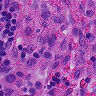
Metastatic tissue present: no